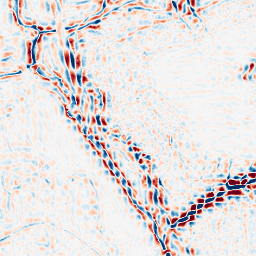
Category: wavelet
Decomposition family: wavelet_dwt
Decomposition parameters: wavelet: coif2
level: 3
Upsampling method: linear_exact
Upsampling parameters: scale: 8
Upsampling scale: 8